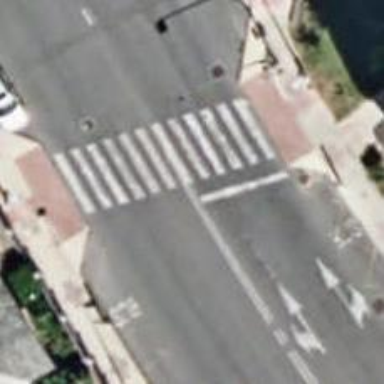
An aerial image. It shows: Road with traffic signals.